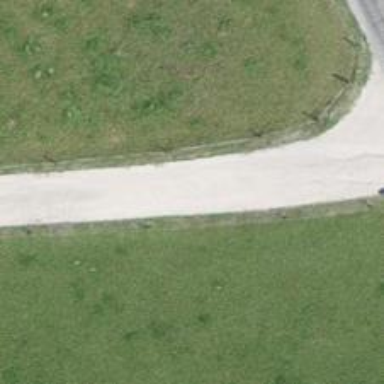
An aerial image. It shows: Unpaved unclassified road.